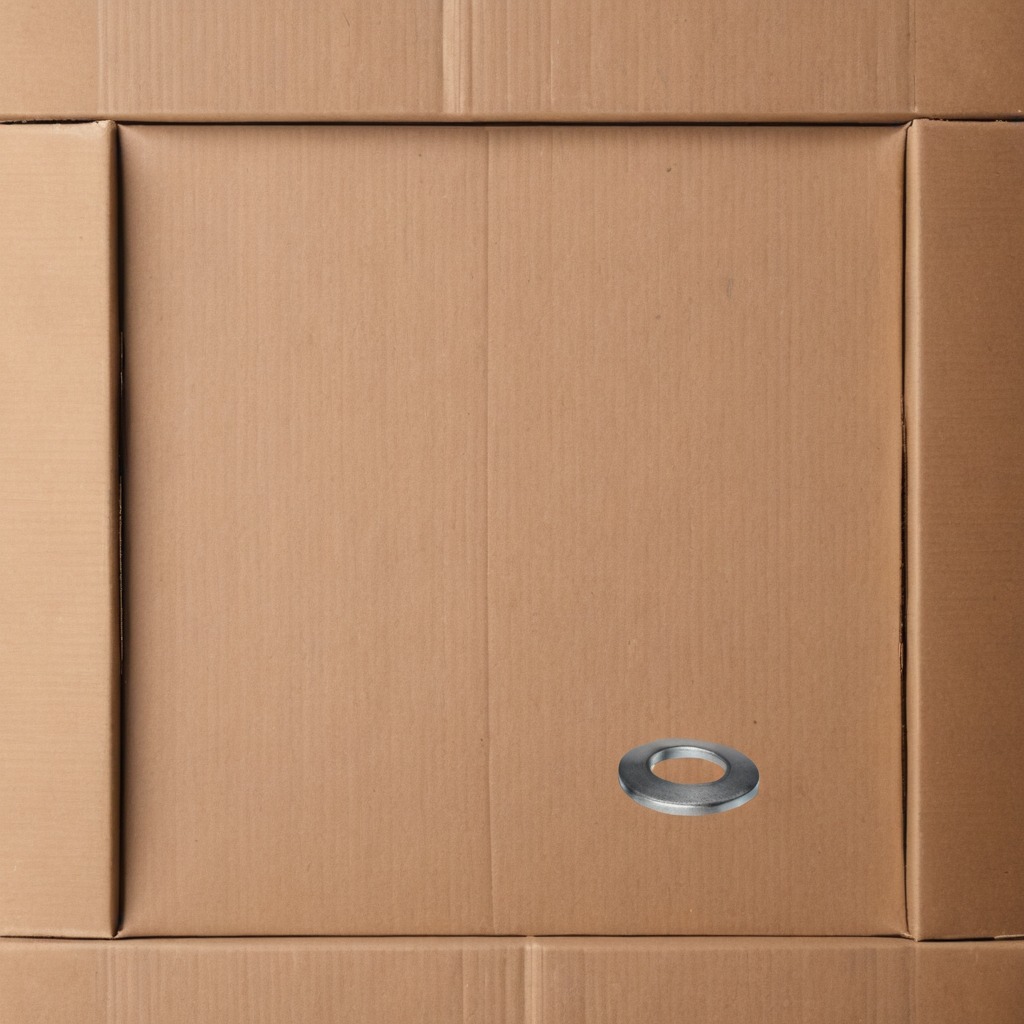
A flat metal washer is lying on a clean dry cardboard box surface in an outdoor workshop during daytime bright natural light soft shadows slightly creased but